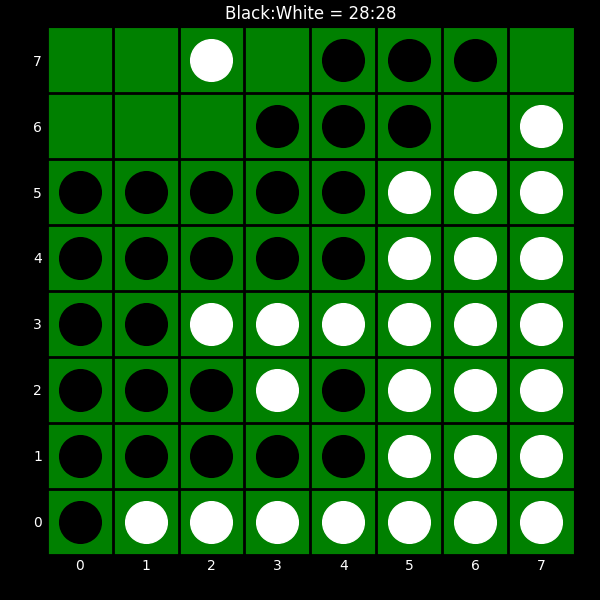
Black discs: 28
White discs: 28